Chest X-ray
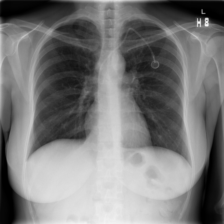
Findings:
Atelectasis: negative
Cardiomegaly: negative
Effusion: negative
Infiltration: negative
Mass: negative
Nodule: negative
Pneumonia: negative
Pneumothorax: negative
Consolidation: negative
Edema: negative
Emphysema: negative
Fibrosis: negative
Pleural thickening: negative
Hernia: negative